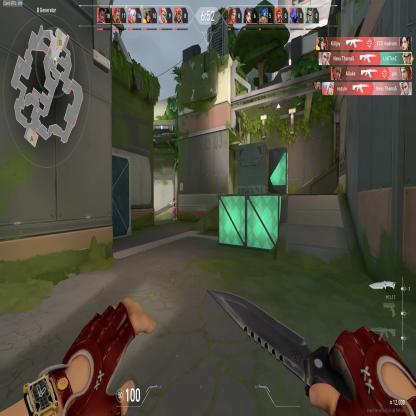
Label: enemy